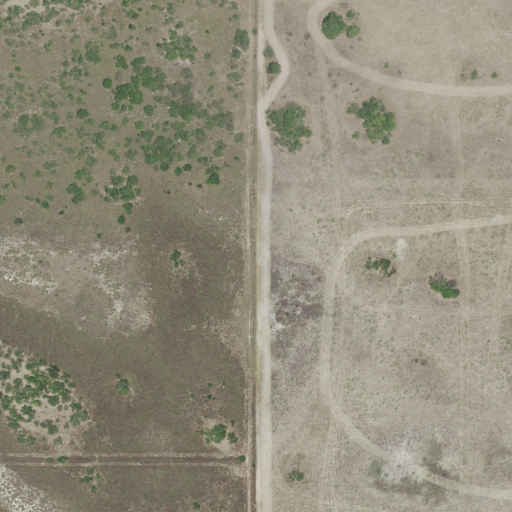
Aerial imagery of gap in Texas named Suman Gate containing grassland, herbaceous wetlands, and shrub